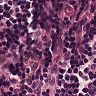
Metastatic tissue present: no